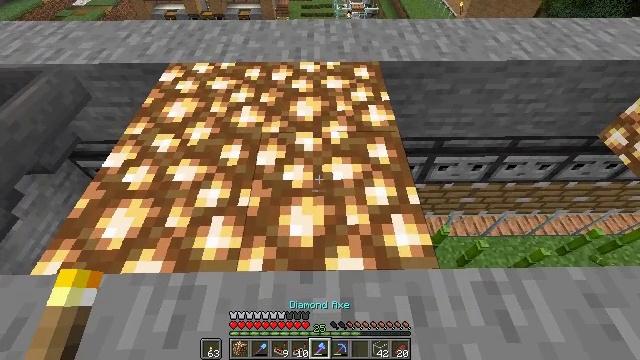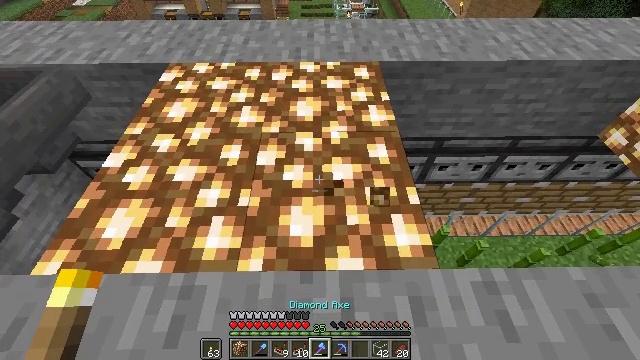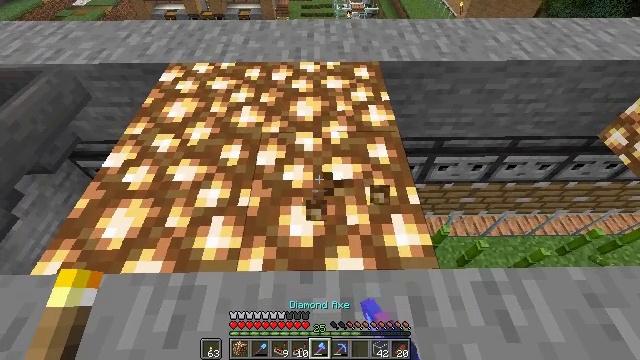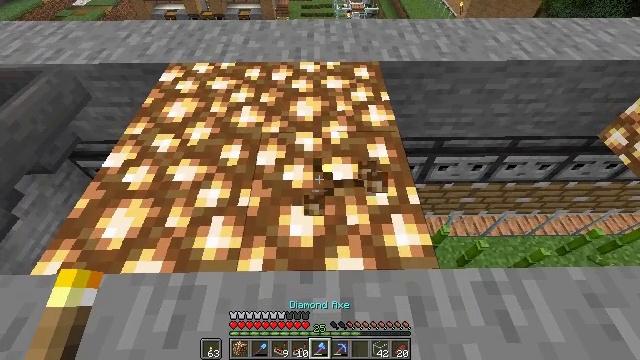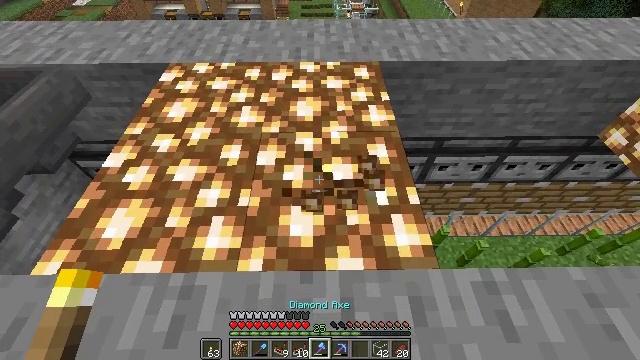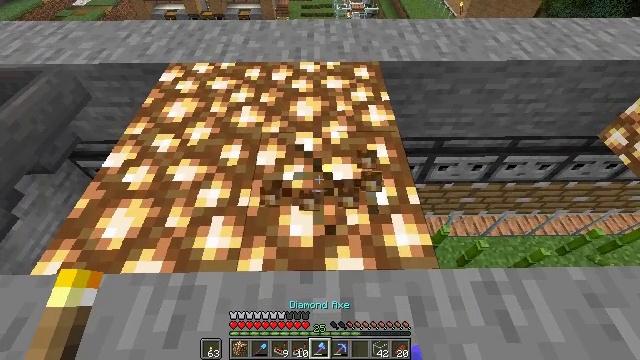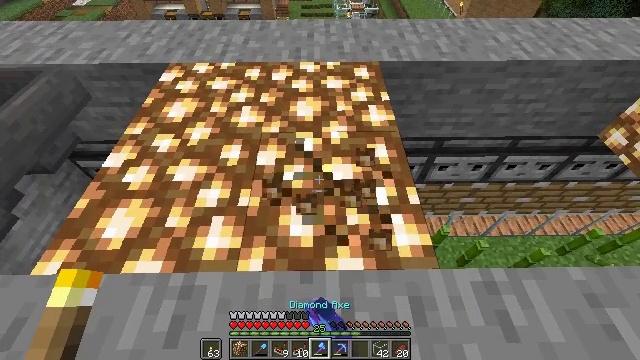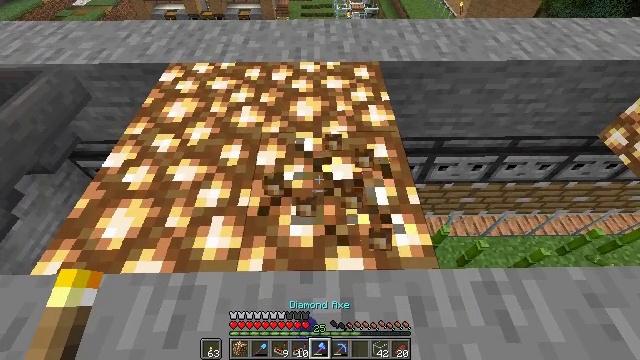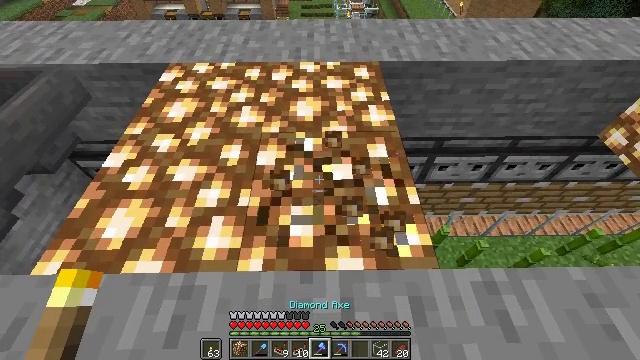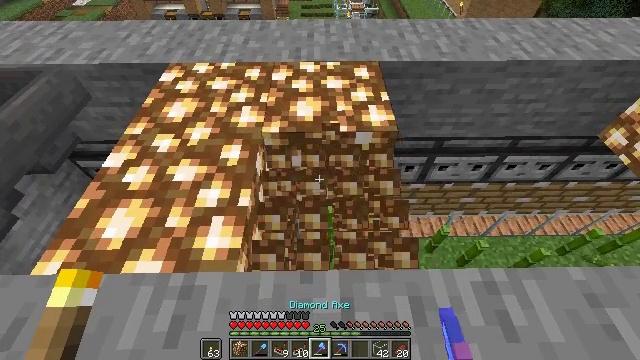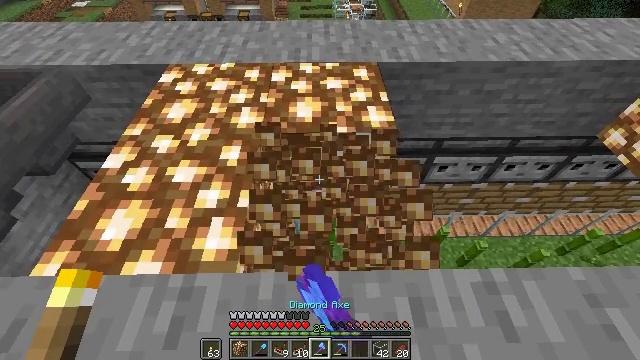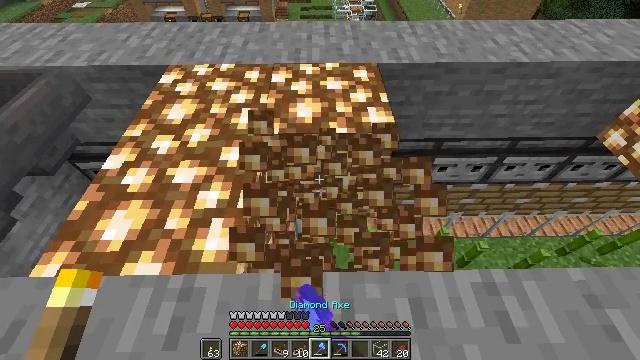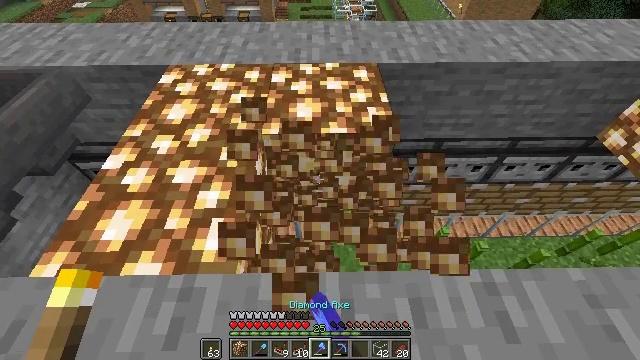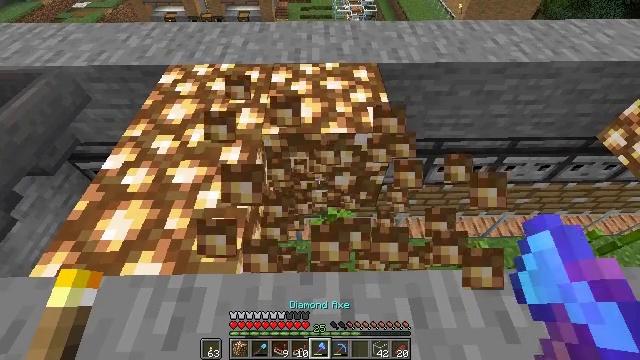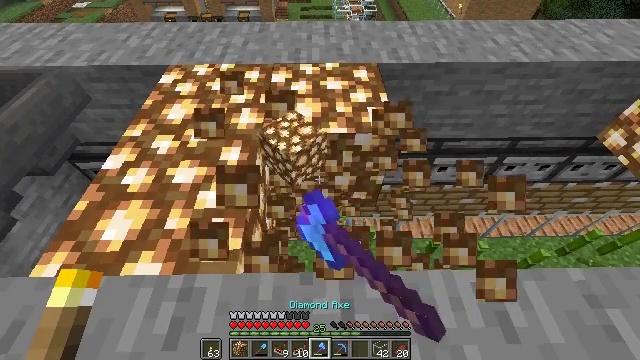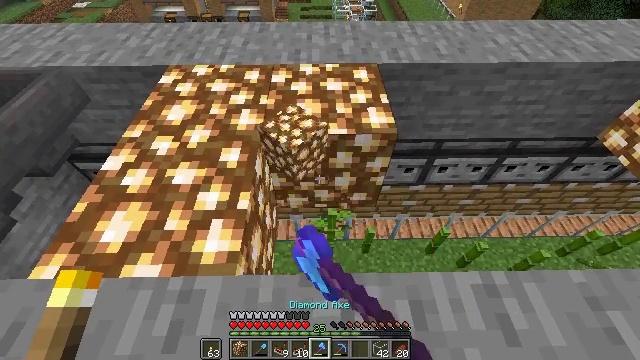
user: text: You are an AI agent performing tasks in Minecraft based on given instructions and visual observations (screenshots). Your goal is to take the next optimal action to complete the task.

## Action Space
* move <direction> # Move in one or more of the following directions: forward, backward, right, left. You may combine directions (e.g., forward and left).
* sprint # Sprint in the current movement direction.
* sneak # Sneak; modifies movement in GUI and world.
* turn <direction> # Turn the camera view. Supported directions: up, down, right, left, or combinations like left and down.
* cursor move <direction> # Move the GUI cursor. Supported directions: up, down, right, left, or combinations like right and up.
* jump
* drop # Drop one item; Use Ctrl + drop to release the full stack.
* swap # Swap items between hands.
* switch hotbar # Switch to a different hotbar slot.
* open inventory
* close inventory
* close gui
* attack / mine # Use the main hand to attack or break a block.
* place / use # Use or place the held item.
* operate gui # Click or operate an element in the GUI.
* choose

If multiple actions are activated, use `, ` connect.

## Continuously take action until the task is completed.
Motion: motion action
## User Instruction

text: Collect glowstone blocks for lighting.
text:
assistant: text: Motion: sneak, attack / mine
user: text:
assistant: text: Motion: sneak, attack / mine
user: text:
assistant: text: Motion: sneak, attack / mine
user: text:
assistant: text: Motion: sneak, attack / mine
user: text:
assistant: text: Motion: sneak, attack / mine
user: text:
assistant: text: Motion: sneak, attack / mine
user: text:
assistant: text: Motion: sneak, attack / mine
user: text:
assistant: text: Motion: sneak, attack / mine
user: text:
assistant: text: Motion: sneak, attack / mine
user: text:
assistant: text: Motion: sneak, attack / mine
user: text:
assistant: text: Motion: sneak, attack / mine
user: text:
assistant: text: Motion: sneak, attack / mine
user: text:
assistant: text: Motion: sneak, attack / mine
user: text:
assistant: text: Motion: sneak, attack / mine
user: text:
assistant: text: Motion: move forward, sneak, attack / mine
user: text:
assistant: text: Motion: move forward, sneak, turn up, attack / mine
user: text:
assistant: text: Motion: move forward, sneak, turn left and up, attack / mine
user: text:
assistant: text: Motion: sneak, attack / mine
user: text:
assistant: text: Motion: sneak, attack / mine
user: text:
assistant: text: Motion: sneak, attack / mine
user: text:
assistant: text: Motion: sneak, attack / mine
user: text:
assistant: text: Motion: sneak, attack / mine
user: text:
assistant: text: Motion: sneak, attack / mine
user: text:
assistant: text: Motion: sneak, attack / mine
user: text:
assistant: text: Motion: sneak, attack / mine
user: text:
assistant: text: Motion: sneak, attack / mine
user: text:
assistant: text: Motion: sneak, attack / mine
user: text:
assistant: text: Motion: sneak, attack / mine
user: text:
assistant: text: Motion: sneak, attack / mine